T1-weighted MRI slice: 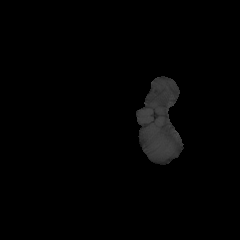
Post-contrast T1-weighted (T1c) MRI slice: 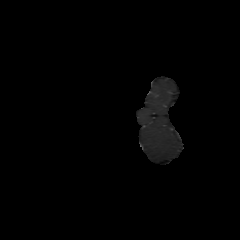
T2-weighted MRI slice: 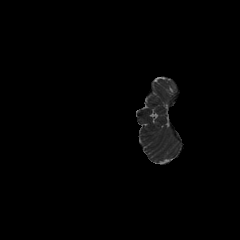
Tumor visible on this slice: no